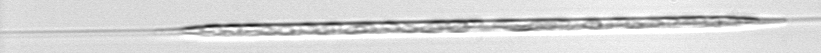
Label: Rhizosolenia